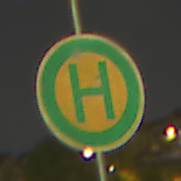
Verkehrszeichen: Haltestelle
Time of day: Night
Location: Outdoor (Urban)
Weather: PartlyCloudy
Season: NotSpecified
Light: Artificial